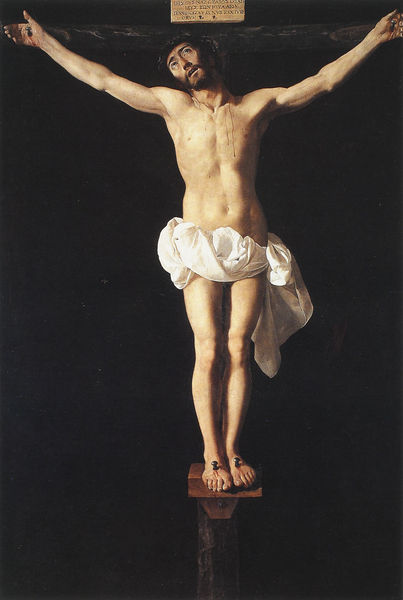
Titel: Christus am Kreuz
Künstler: Francisco de Zurbarán
Institution: Sevilla, Museo de Bellas Artes
Schlagwörter: dunkel, gemälde, himmel, schatten, weiß, hintergrund, holz, licht, schwarz, blick, rose, tuch, beige, malerei, bart, arme, sockel, tot, hände, realismus, kontrast, schwarzer hintergrund, beine, füße, schrift, realistisch, inschrift, bauch, nagel, nägel, blut, lendentuch, kreuz, lorbeer, römer, christus, jesus, kreuzigung, stigmata, wunden, wundmale, leid, leiden, dornen, opfer, heiland, dornenkrone, passion, judas, inri, christus am kreuz, viernageltypus, stigmate, krezigung, 1600, 1680, christus triumhans, jewus